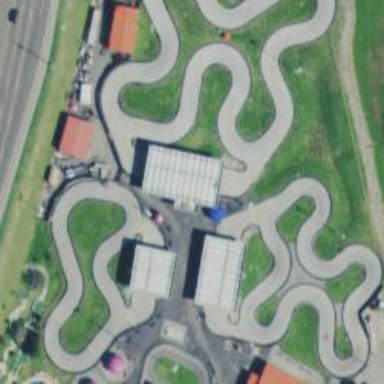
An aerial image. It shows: Karting raceway for sports activities.